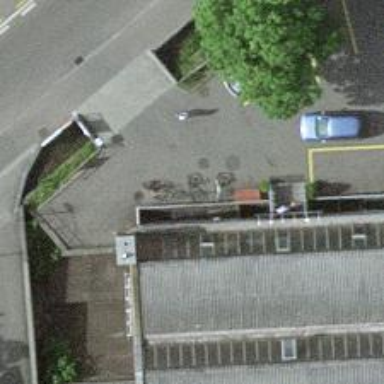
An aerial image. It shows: Bicycle parking area.